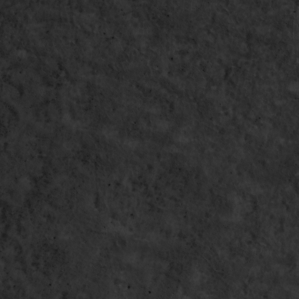
Label: non_frost